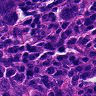
Metastatic tissue present: no